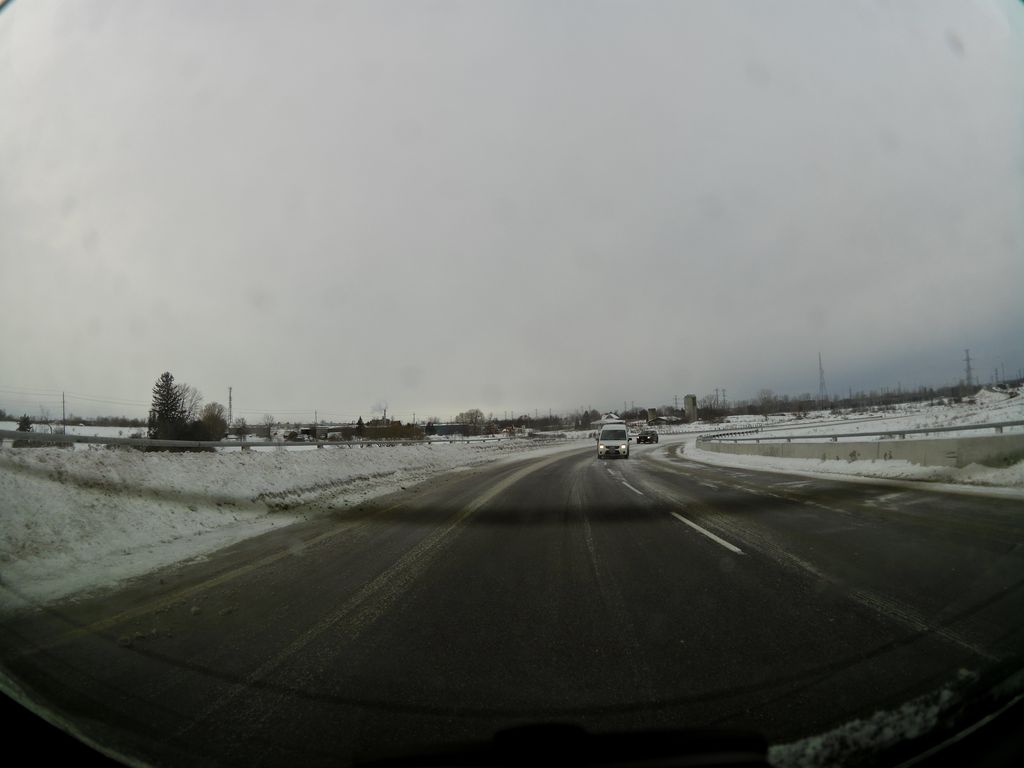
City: ottawa-gatineau